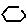
Label: hexagon